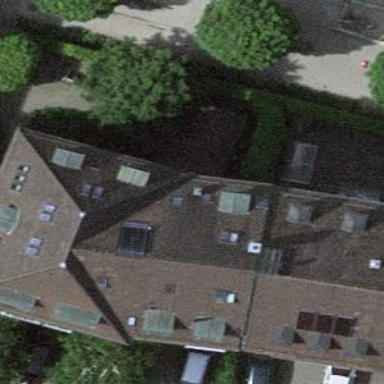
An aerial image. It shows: Beautiful apartment building with hipped roof covered in maroon roof tiles.